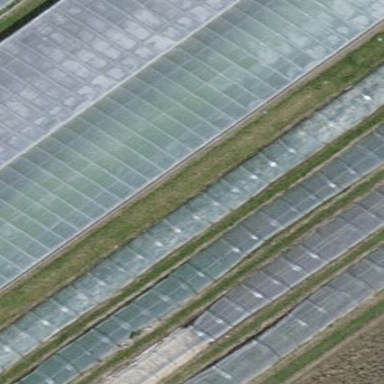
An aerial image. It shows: Greenhouse.